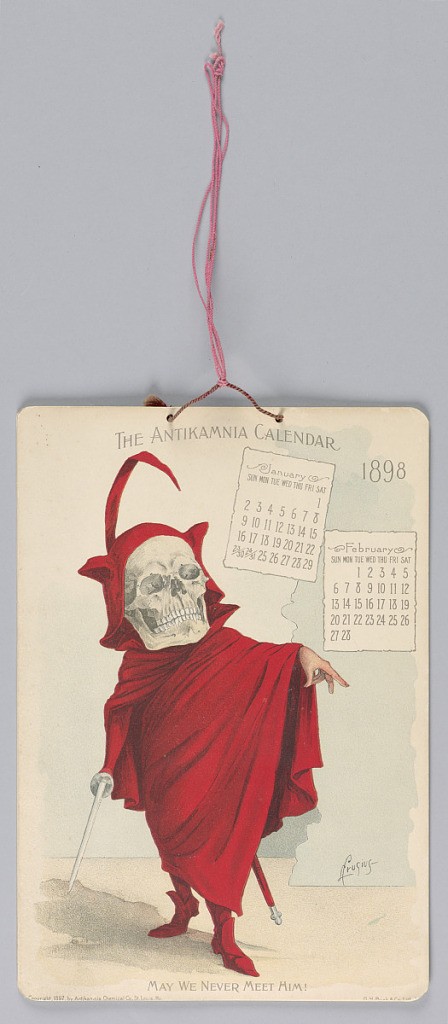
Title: The Antikamnia Calendar: January and February, 1898: May We Never Meet Him!
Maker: Louis Crusius, American, 1862 - 1898
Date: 1897
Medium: Chromolithograph on paper with string binding
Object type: Calendar
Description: January and February, 1898.